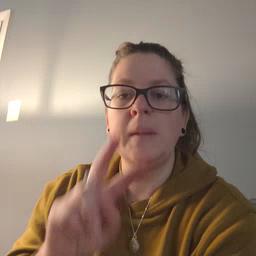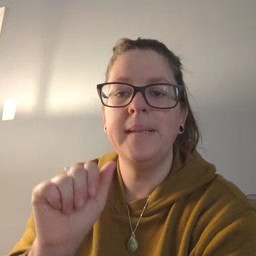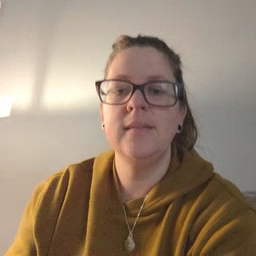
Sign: pizza